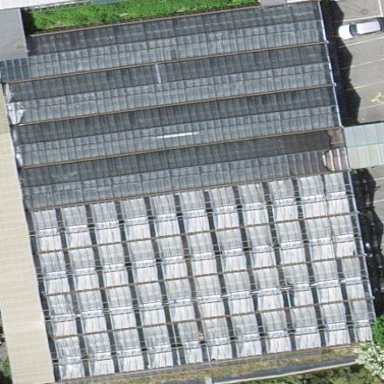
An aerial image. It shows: Greenhouse.